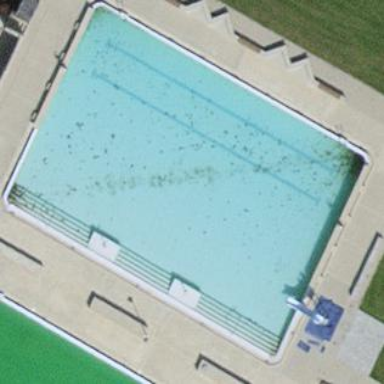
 perfect for swimming and other water activities."